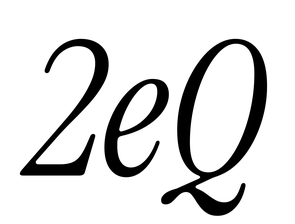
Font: InstrumentSerif-Italic